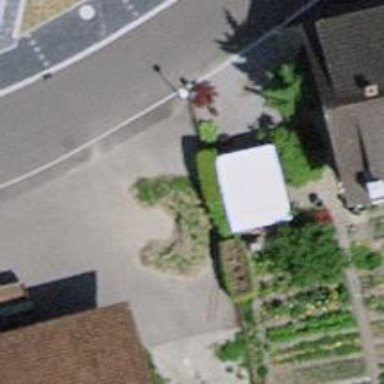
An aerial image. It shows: Hedge barrier.